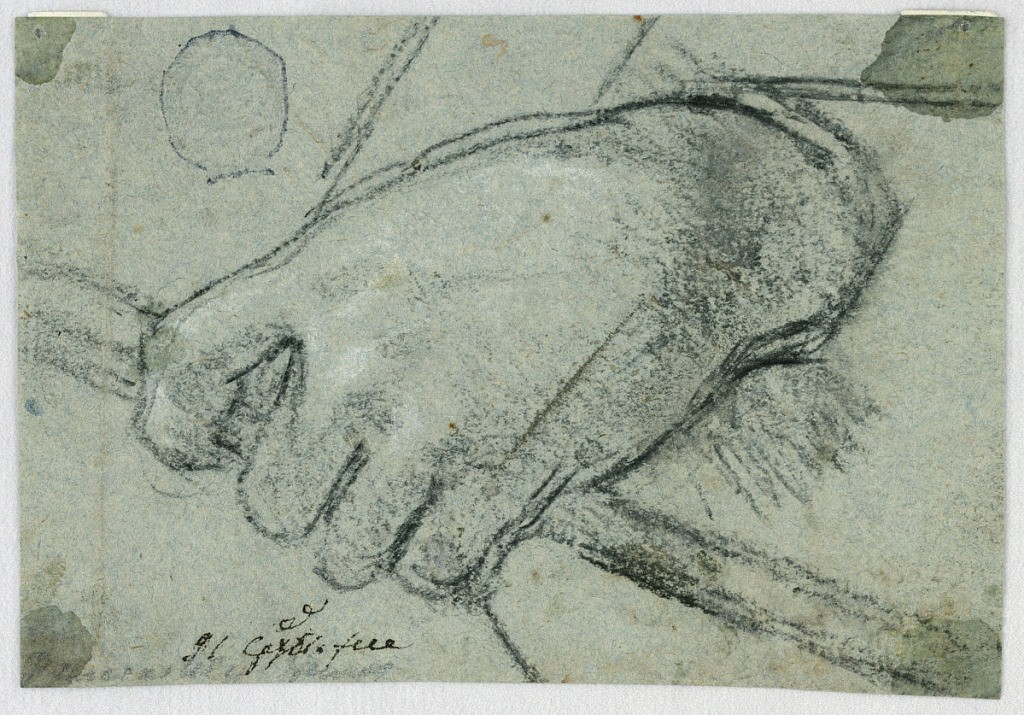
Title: Study: A left hand carrying a stick
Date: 1725–1775
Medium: Charcoal on blue-grey paper
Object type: Drawing
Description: Horizontal composition of a left hand carrying a stick, turned toward the left and seen partly from above. On the reverse is a part of a standing figure with a hanging arm.